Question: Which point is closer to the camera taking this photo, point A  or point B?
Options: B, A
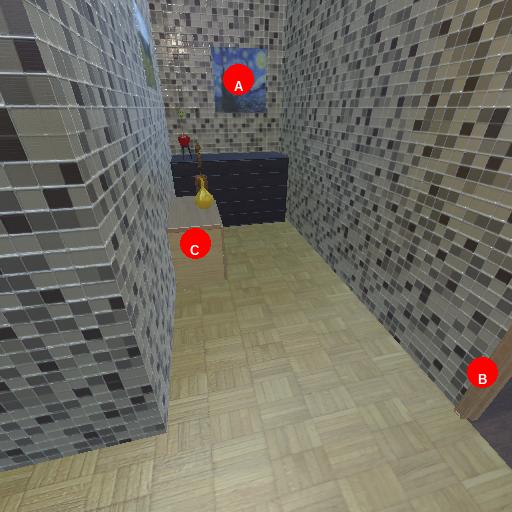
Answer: B